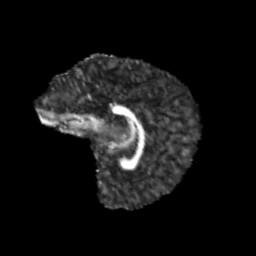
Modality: FA
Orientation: sagittal
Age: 12
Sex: male
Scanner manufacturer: siemens
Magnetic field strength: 3 T
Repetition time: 3.8 s
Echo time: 0.07 s